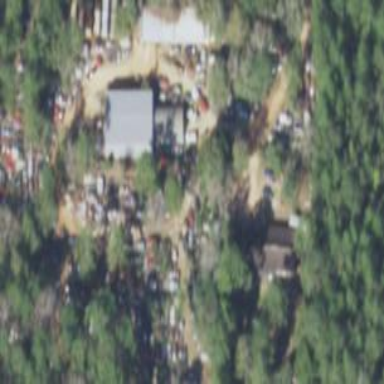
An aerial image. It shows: Scrap yard located in industrial area.